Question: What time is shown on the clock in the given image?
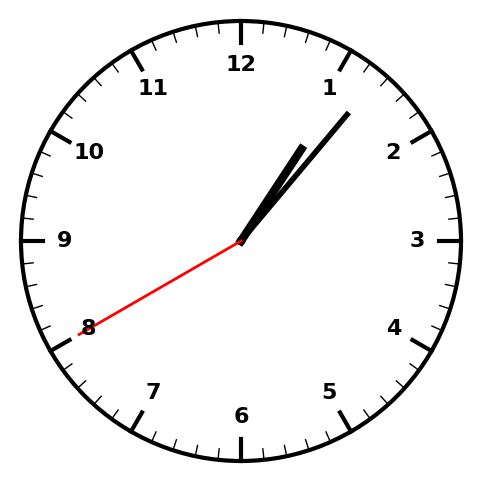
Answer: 01:06:40